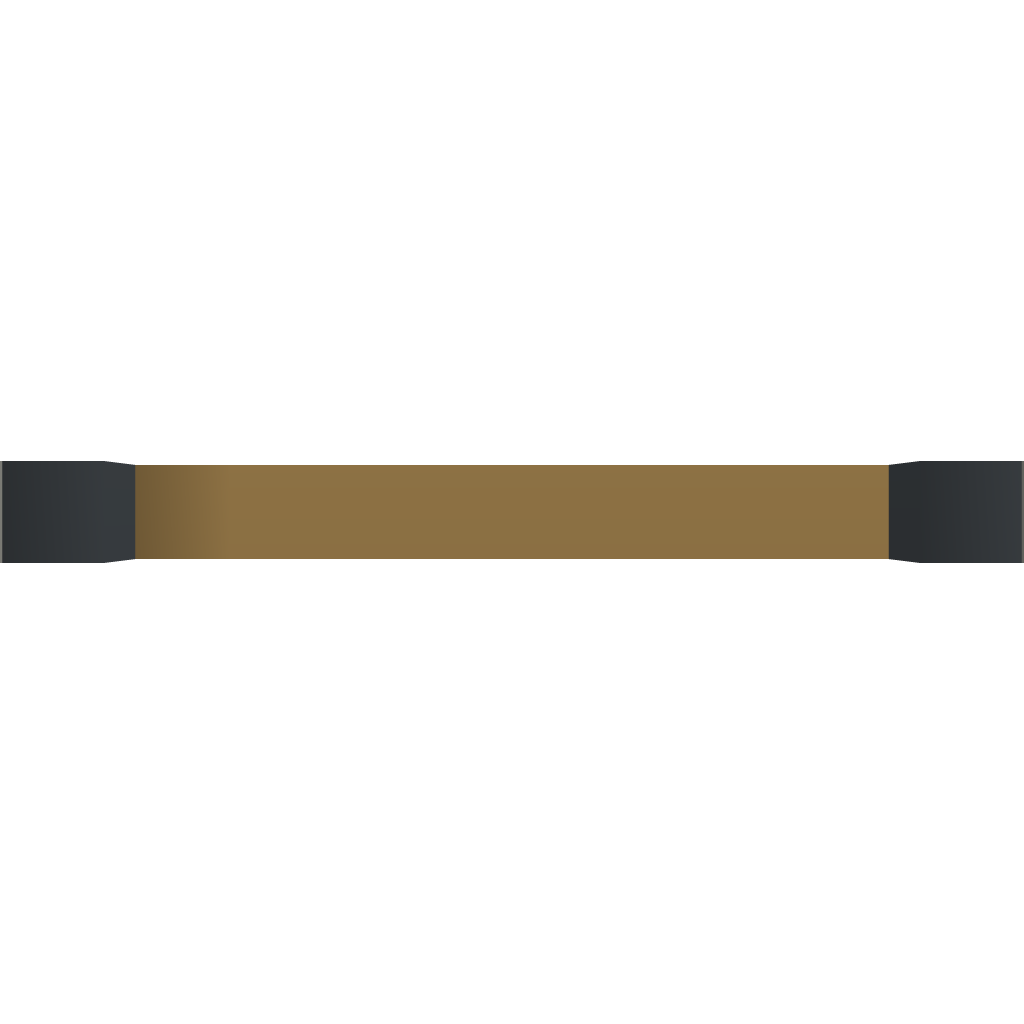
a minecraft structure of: Dectector Rail